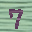
Label: 7